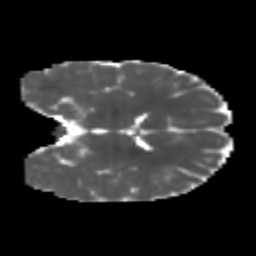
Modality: MD
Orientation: coronal
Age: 6
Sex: male
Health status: healthy